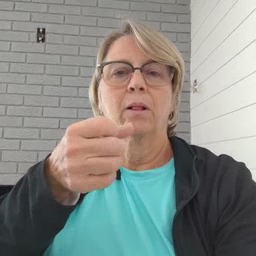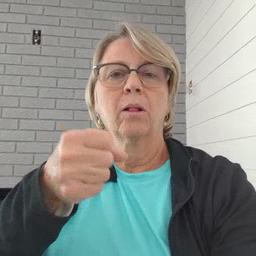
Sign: milk